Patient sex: M
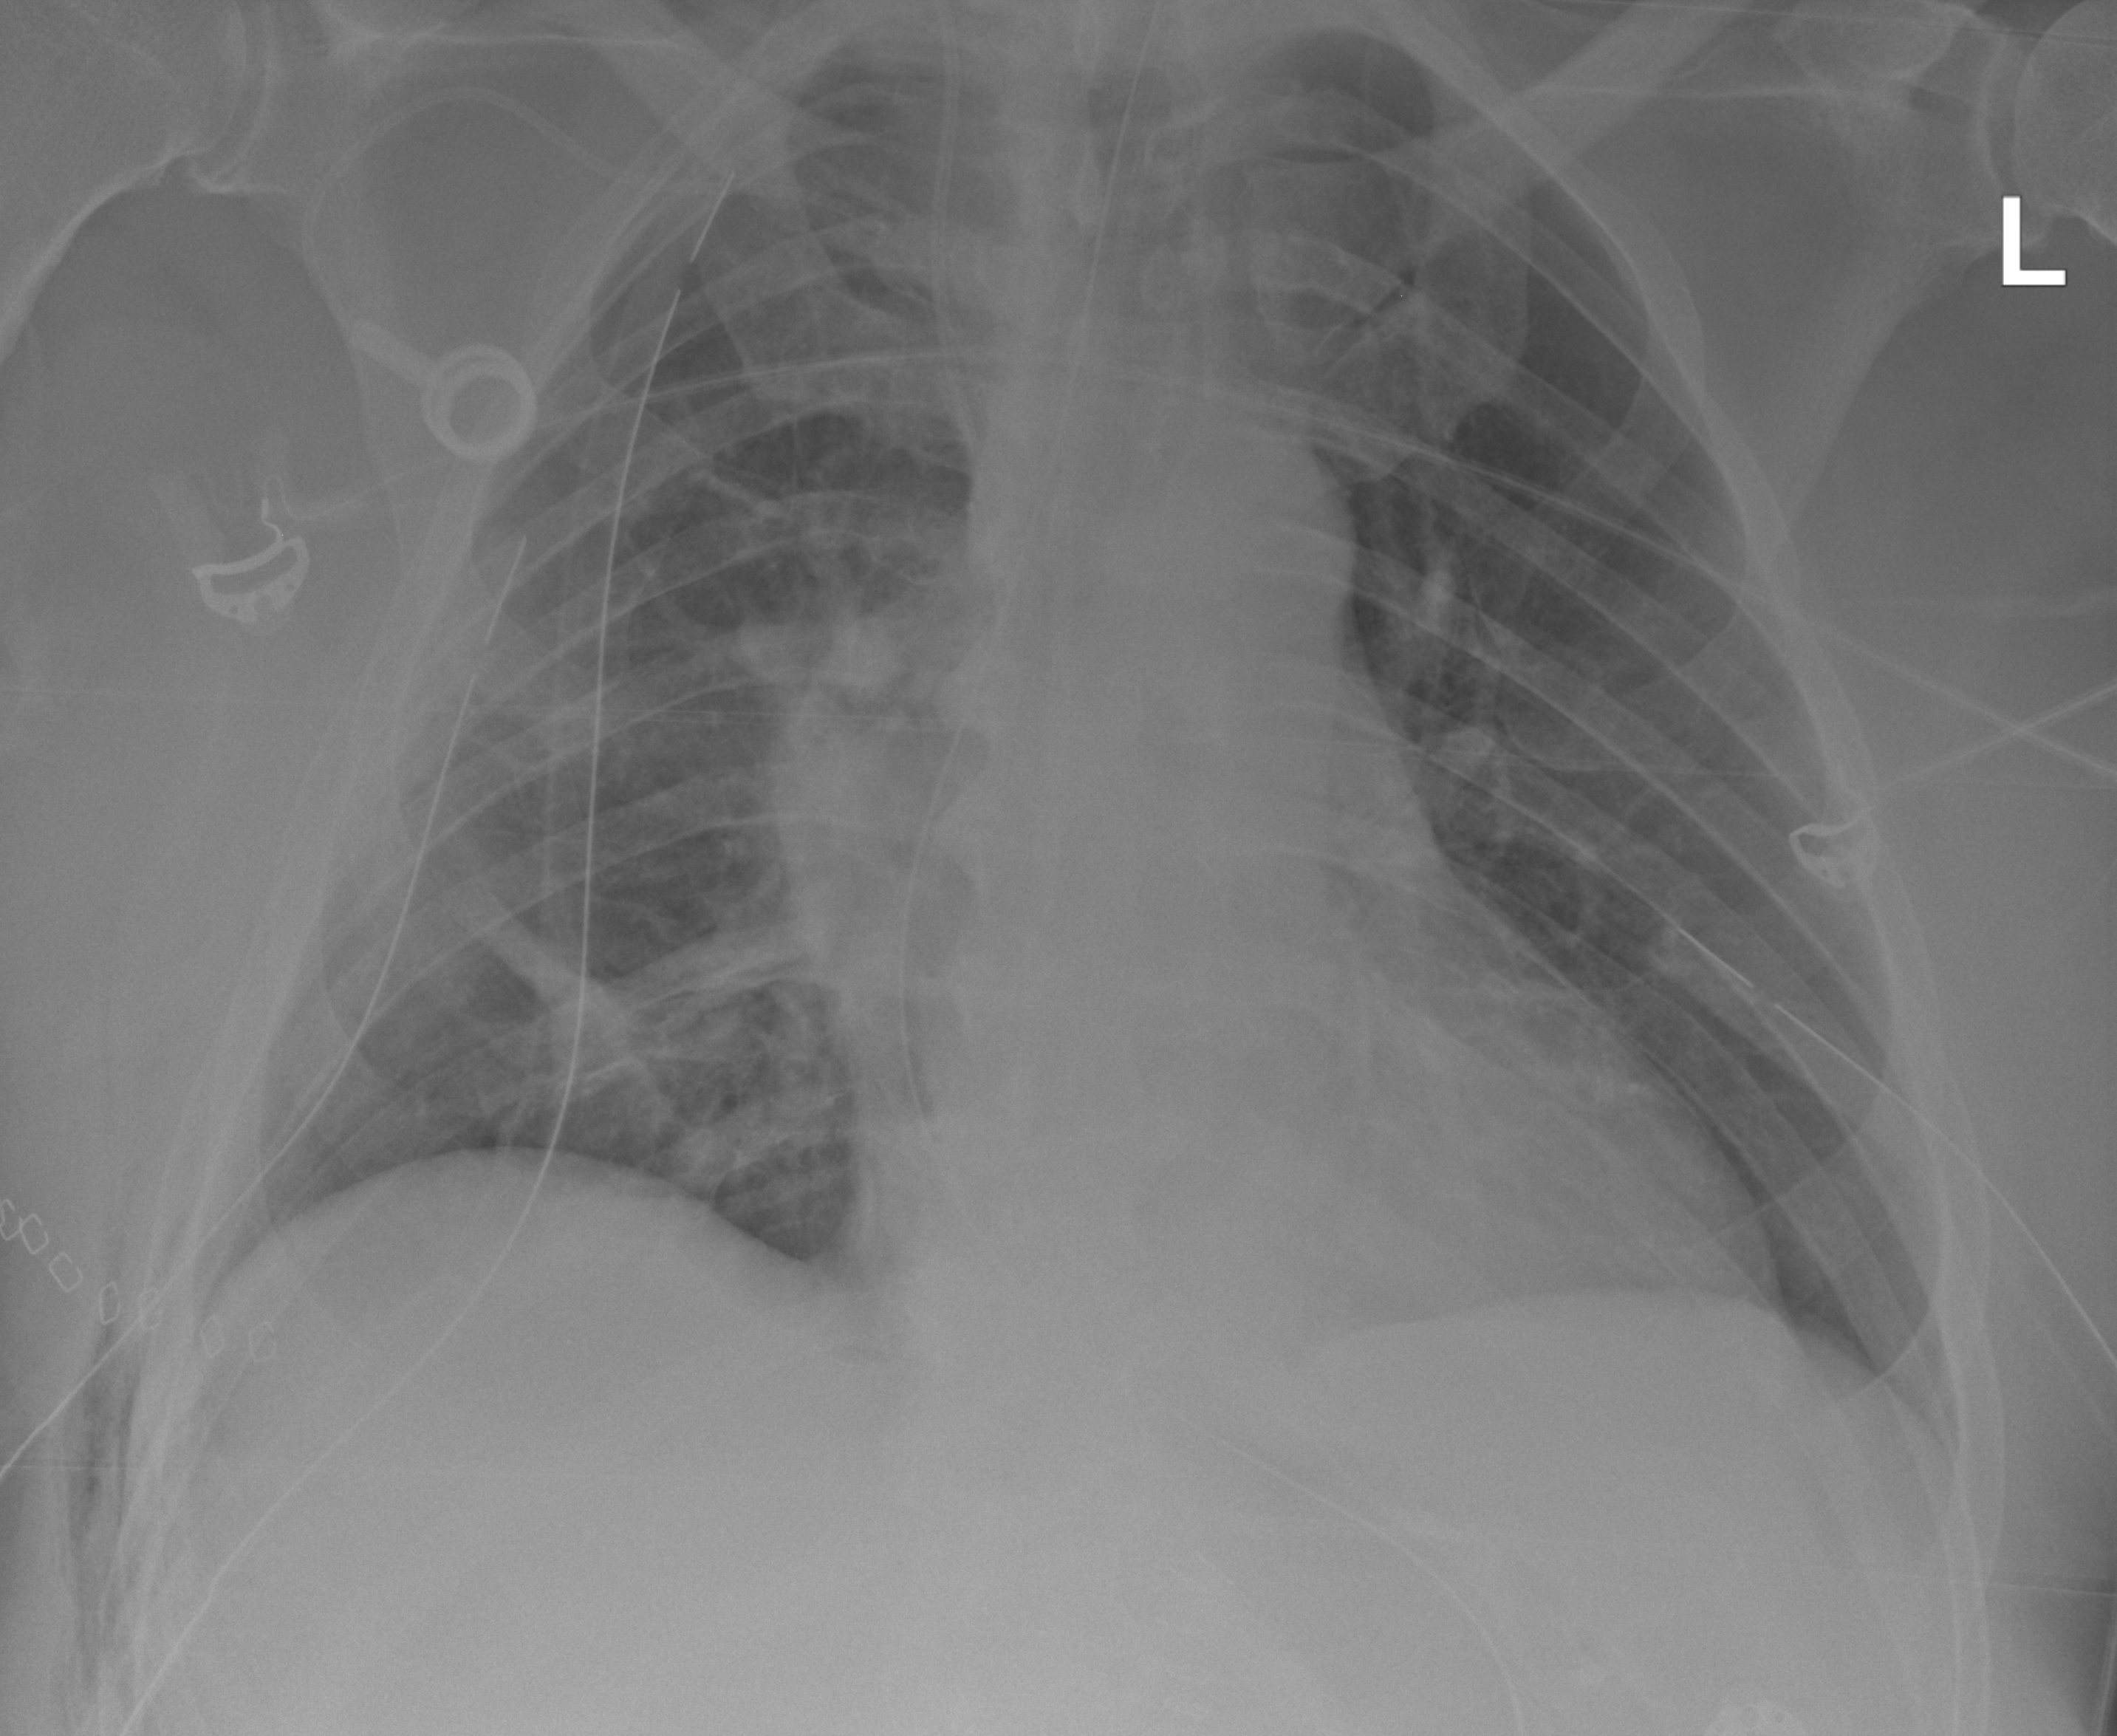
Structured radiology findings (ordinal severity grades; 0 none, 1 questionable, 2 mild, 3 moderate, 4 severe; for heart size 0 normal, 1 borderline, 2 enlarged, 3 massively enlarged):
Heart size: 0
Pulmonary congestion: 0
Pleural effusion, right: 0
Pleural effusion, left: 0
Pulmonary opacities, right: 0
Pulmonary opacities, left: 0
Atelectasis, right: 2
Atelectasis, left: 0